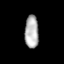
Tissue: prostate
Cell type: Endothelial cells
Senescence score: 0.7633
Nuclear area (px): 446
Mean DAPI intensity: 175.955